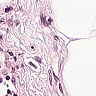
Metastatic tissue present: no